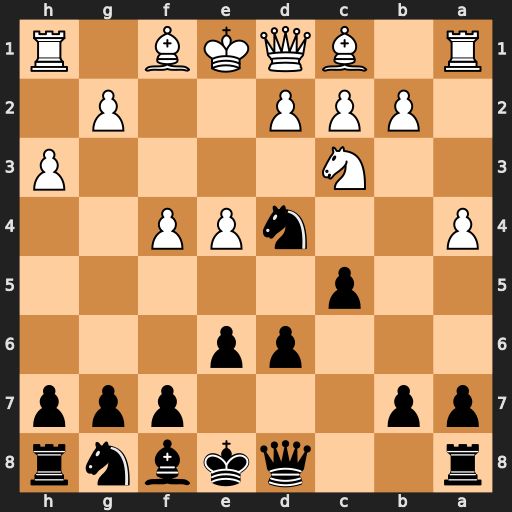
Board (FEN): r2qkbnr/pp3ppp/3pp3/2p5/P2nPP2/2N4P/1PPP2P1/R1BQKB1R
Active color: b
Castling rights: KQkq
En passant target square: -
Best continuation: Qh4+ g3 Qxg3#